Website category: sports
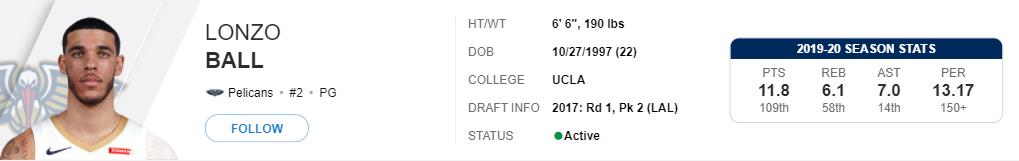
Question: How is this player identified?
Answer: Lonzo Ball

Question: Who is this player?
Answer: Lonzo Ball

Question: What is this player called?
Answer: Lonzo Ball

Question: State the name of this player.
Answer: Lonzo Ball

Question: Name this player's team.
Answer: Pelicans

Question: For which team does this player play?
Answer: Pelicans

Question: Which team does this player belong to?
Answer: Pelicans

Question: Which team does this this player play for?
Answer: Pelicans

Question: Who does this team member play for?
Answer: Pelicans

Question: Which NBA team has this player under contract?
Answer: Pelicans

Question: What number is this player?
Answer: #2

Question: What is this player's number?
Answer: #2

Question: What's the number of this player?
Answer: #2

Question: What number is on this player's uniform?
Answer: #2

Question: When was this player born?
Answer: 10/27/1997

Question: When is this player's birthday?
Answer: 10/27/1997

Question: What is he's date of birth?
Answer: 10/27/1997

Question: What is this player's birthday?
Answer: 10/27/1997

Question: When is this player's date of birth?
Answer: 10/27/1997

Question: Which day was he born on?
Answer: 10/27/1997

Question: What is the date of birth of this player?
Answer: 10/27/1997

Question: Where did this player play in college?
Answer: UCLA

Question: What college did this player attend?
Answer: UCLA

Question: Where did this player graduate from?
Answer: UCLA

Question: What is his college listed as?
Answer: UCLA

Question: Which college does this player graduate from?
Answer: UCLA

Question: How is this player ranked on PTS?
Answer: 11.8

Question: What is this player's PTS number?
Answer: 11.8

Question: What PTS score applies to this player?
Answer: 11.8

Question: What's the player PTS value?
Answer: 11.8

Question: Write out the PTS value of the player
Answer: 11.8

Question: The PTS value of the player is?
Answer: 11.8

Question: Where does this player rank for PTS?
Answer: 109th

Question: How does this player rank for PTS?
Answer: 109th

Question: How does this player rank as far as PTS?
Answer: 109th

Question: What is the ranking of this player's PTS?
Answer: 109th

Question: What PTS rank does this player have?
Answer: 109th

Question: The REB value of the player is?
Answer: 6.1

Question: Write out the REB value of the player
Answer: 6.1

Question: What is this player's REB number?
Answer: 6.1

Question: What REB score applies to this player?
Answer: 6.1

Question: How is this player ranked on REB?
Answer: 6.1

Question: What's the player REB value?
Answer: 6.1

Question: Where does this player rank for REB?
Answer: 58th

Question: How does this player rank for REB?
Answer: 58th

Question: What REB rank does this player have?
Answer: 58th

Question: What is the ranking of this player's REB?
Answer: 58th

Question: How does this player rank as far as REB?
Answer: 58th

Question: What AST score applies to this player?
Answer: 7.0

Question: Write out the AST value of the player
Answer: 7.0

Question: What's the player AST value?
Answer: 7.0

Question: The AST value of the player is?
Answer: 7.0

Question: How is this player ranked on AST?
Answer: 7.0

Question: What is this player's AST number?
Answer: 7.0

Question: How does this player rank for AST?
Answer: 14th

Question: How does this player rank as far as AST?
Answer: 14th

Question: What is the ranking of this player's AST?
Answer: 14th

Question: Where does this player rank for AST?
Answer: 14th

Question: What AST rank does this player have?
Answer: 14th

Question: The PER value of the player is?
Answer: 13.17

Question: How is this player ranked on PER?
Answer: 13.17

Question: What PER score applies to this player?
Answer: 13.17

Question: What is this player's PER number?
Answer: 13.17

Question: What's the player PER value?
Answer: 13.17